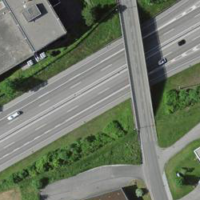
EUNIS habitat code: 57
Species observed at this site:
Tanacetum vulgare